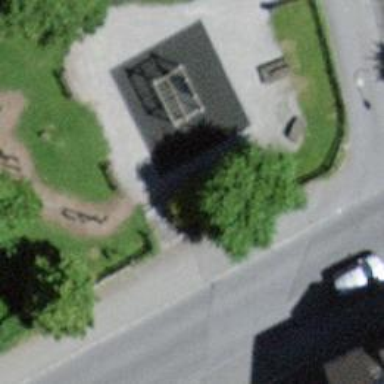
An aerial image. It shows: Playground area for leisure activities on the land.